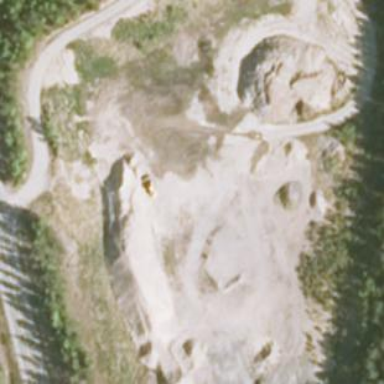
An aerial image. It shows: Quarry area.